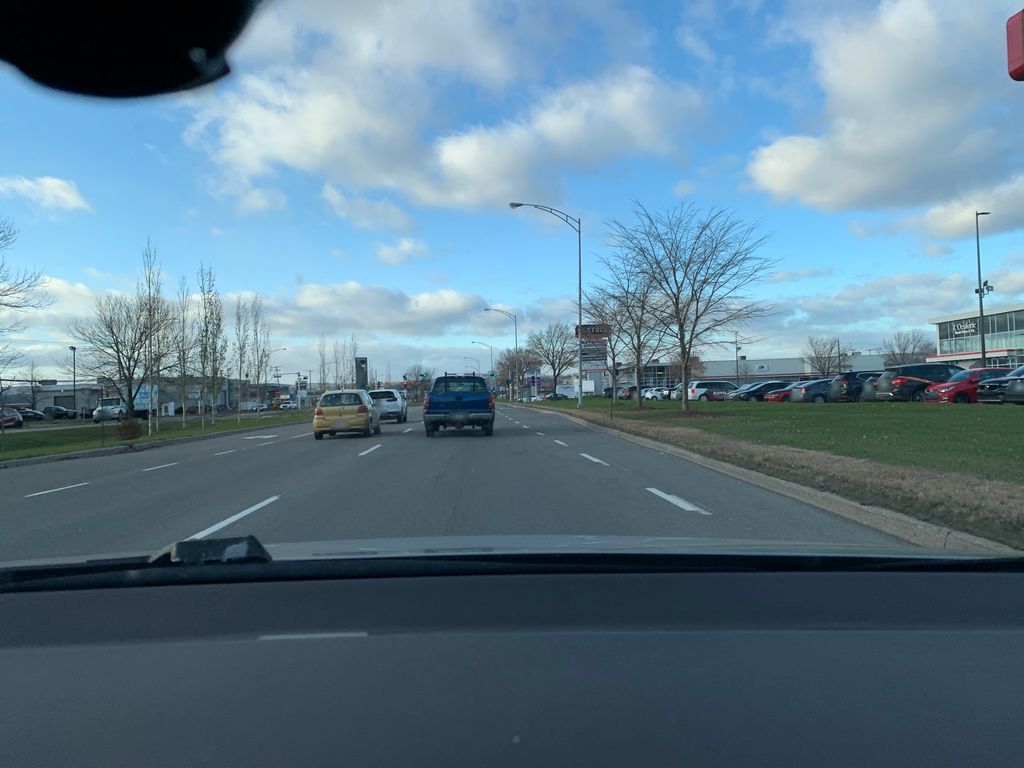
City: quebec_city